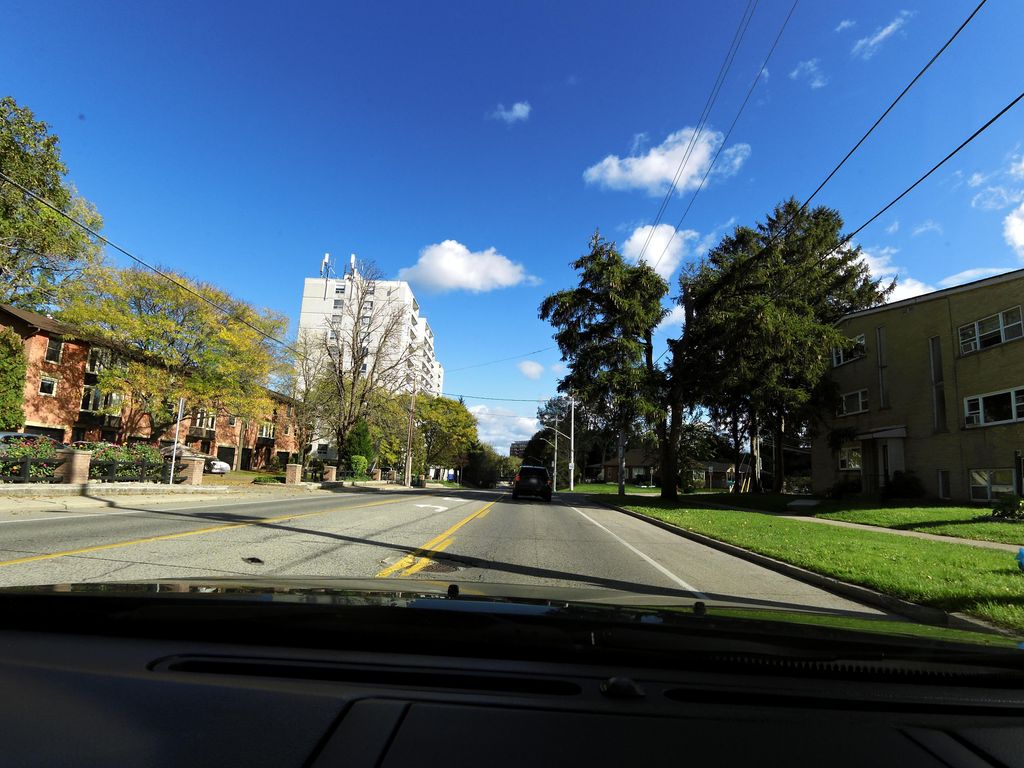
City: hamilton